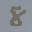
Label: 8